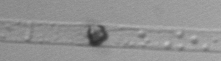
Label: Dactyliosolen_blavyanus